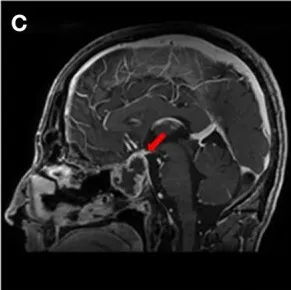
Imaging performed 3 months after surgery. (C,D) Pituitary MRI, T1- weighted post-gadolinium sagittal and coronal sequences.
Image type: radiology (mri)